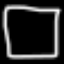
Label: square